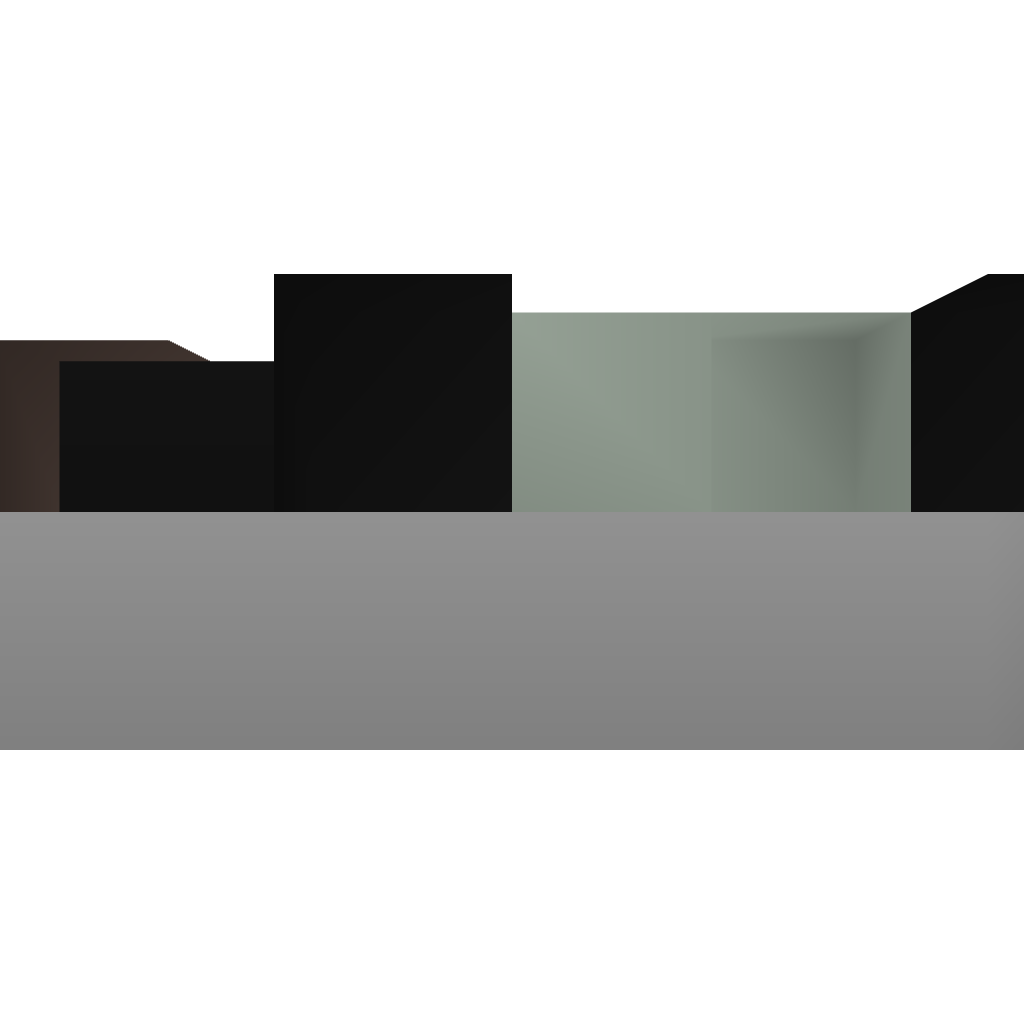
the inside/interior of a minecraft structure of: Stack sequencer base cell